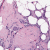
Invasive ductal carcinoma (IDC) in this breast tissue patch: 0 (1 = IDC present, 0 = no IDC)